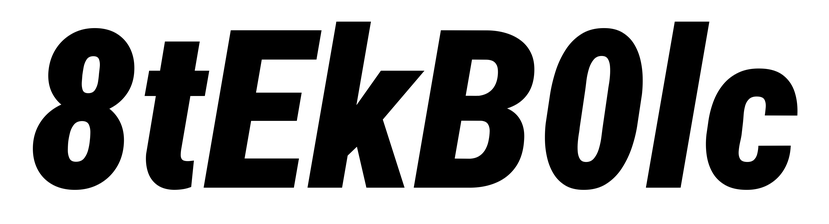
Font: Roboto-Italic_Condensed_Black_Italic